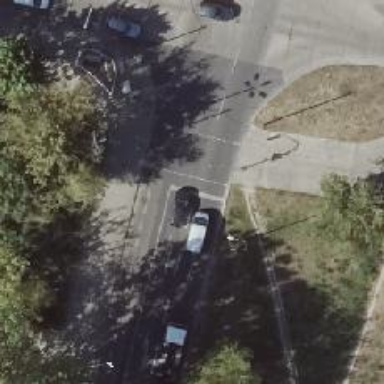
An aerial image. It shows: Secondary road with asphalt surface. It has marked lane for cyclists on the left side.